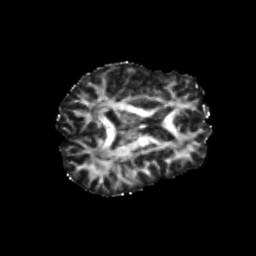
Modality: FA
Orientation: axial
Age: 26
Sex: male
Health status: healthy
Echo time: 0.074 s